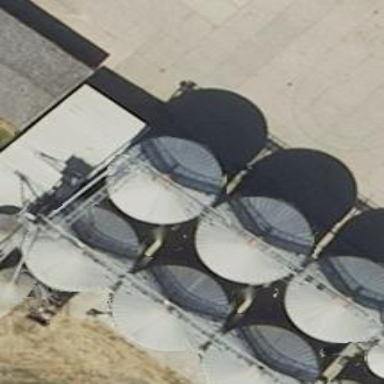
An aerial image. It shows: Storage tank that is man-made.